Question: I am working with <URL> and 'MSSQL' for database.
I have 2 classes that have many to many relationship between them. Those were migrated from models to DB.
<URL>
Migration:
'''
migrationBuilder.CreateTable(
name: "TournamentUser",
columns: table => new
{
TournamentsId = table.Column<int>(type: "int", nullable: false),
UsersId = table.Column<int>(type: "int", nullable: false)
},
constraints: table =>
{
table.PrimaryKey("PK_TournamentUser", x => new { x.TournamentsId, x.UsersId });
table.ForeignKey(
name: "FK_TournamentUser_Tournaments_TournamentsId",
column: x => x.TournamentsId,
principalTable: "Tournaments",
principalColumn: "Id",
onDelete: ReferentialAction.Cascade);
table.ForeignKey(
name: "FK_TournamentUser_Users_UsersId",
column: x => x.UsersId,
principalTable: "Users",
principalColumn: "Id",
onDelete: ReferentialAction.Cascade);
});
'''
Models:
'''
public class Tournament
{
[Key]
public int Id { get; set; }
[Required, MaxLength(20)]
public string Name { get; set; }
[Required]
public int MaxPlayers { get; set; }
public int PlayersCount { get; set; }
[Required]
public DateTime Start { get; set; }
public bool IsStarted { get; set; }
public bool IsEnded { get; set; }
public List<User> Users { get; set; }
}
public class User
{
[Key]
public int Id { get; set; }
[Required, MaxLength(15)]
public string Username { get; set; }
[Required]
public string Password { get; set; }
[Required, MaxLength(20)]
public string Name { get; set; }
[Required, MaxLength(20)]
public string Surname { get; set; }
[JsonIgnore]
public List<Tournament> Tournaments { get; set; }
}
'''
So as I try to update Tournaments model
'''
[HttpPut]
public async Task<ActionResult<Tournament>> Put([FromBody] Tournament tournament)
{
_context.Tournaments.Update(tournament);
await _context.SaveChangesAsync();
return CreatedAtAction(nameof(GetTournament), new { id = tournament.Id }, tournament);
}
'''
I get this error
> Microsoft.Data.SqlClient.SqlException (0x80131904): Violation of
PRIMARY KEY constraint 'PK_TournamentUser'. Cannot insert duplicate
key in object 'dbo.TournamentUser'. The duplicate key value is (1, 1).
What could be possible solutions for this? I would like to keep my many to many table udpated as 'Tournament's User' can be removed or added each time I update 'Tournament'.
Following shows the tournament object data -

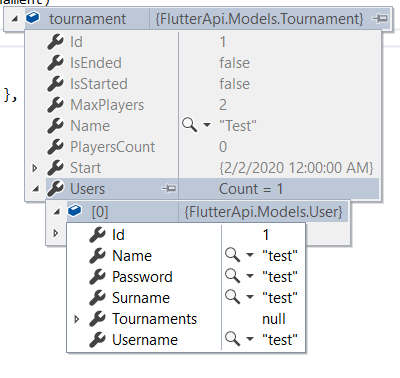
Answer: I have found a solution from <URL>
I have modified the code a bit, since originally it was removing users from table and I got the result I wanted
'''
public async Task<ActionResult<Tournament>> Put([FromBody] Tournament tournament)
{
var _tournament = _context.Tournaments.Include(t => t.Users).FirstOrDefault(t => t.Id == tournament.Id);
_context.Entry(_tournament).CurrentValues.SetValues(tournament);
var _users = _tournament.Users.ToList();
// Adds new Users
foreach (var tournamentUser in tournament.Users)
{
if (_users.All(i => i.Id != tournamentUser.Id))
{
_tournament.Users.Add(tournamentUser);
}
}
// Removes old Users
foreach (var tournamentUser in _users)
{
if (tournament.Users.FirstOrDefault(tu => tu.Id == tournamentUser.Id) == null)
{
_tournament.Users.Remove(tournamentUser);
}
}
await _context.SaveChangesAsync();
return CreatedAtAction(nameof(GetTournament), new { id = tournament.Id }, tournament);
}
'''
Not sure if it's not over complex but it works